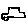
Label: car